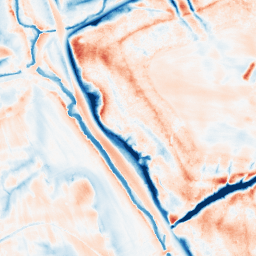
Category: edge_preserving
Decomposition family: guided
Decomposition parameters: radius: 8
eps: 1
Upsampling method: bicubic_3x
Upsampling parameters: scale: 3
Upsampling scale: 3